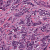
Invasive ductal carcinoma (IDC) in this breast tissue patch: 1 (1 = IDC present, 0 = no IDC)